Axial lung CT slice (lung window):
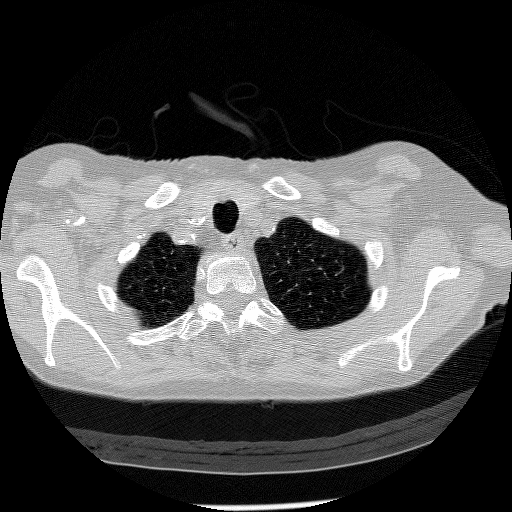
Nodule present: no